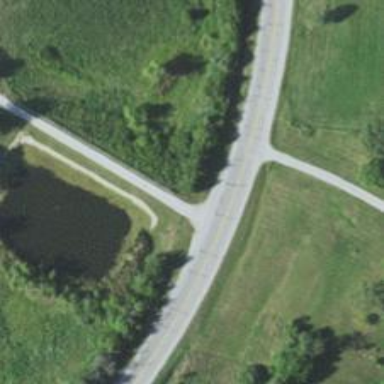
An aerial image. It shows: Asphalt road classified as primary highway.